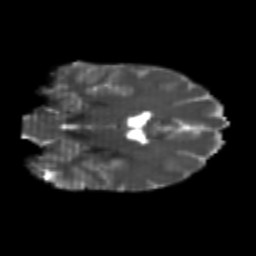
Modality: T2w
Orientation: coronal
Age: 25
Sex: female
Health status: healthy
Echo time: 0.074 s